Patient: sex M, age 65
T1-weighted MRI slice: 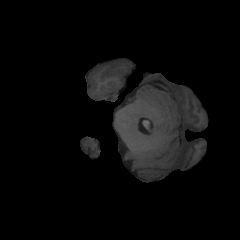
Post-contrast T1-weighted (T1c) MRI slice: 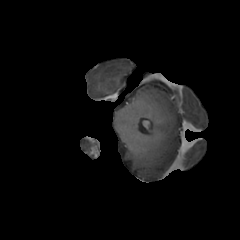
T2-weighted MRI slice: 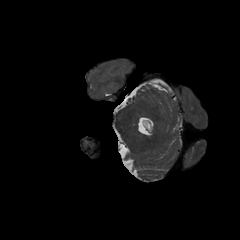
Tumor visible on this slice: no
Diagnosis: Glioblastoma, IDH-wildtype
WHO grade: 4